Question: I am dealing with a Rails 4 application using simple_form. I want to display the app in spanish so I did 'I18n.locale = :es'. Then I created the labels for simple_form in 'simple_form.es.yml' and everything works all right except for the month dropdown in a birthday field (date attribute). I get this screen:

As you can see in the image, the labels are working right, but the select field kindly tries to say 'translation missing'. I don't know where to add my translation strings. Please help!
I already searched in simple_form documentation and a couple of other posts in SO but found nothing. I am a newbie in translation APIs.
Code behind is just:
'''
<%= f.input :birthday, as: :date, start_year: Date.today.year,
end_year: Date.today.year - 120, order: [:day, :month, :year] %>
'''
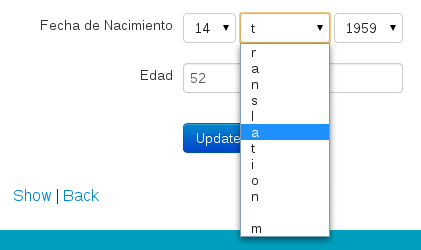
Answer: You must have the locale configured in simple-form.[locale].yaml
Useful links:
<URL>
<URL>